Question: I'm trying to center the text of a TextInput vertically in Kivy.
But no solution yet.
How can I do a valign for text input in the kv file? Also centering horizontally would be great to know, how to do it.
For labels I have checked the text align example from Kivy and there the alginment is working because there you can use 'valign' and 'halign' to do the alignment, but that's not available for TextInputs.
Maybe a trick with texture_size could help, but I need to check how this works. I have seen such a trick for a label, but I don't know if it works for the TextInput.
Here's my kv code that I have right now:
'''
#: set Buttonheight1 40
BoxLayout:
size_hint_y: None
height: Buttonheight1
Label:
id: _number_label
text: "Number:"
font_size: 10
size_hint_x: None
width: 50
canvas.after:
Color:
rgba: 1,0,0,.5
Rectangle:
pos: self.pos
size: self.size
TextInput:
multiline: False
size_hint_y: None
height: _number_label.height
#padding_top: 10
font_size: 10
text: str(self.font_size)
#text: '%s, %s' % (self.get_center_x(), self.get_center_y()) #position test
'''
Explanation of the kv code:
- - -
Maybe it's simple to fix but I'm pretty new to Kivy and haven't found an example for this.
Here is how it looks like at the moment:

(Note: The OK button in the screenshot is not in the kv code above)
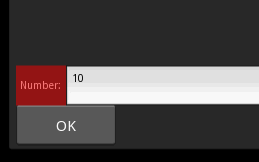
Answer: Looking at the <URL>, all I could suggest is that you could try using padding, since you can specify:
'''
Padding of the text: [padding_left, padding_top, padding_right, padding_bottom].
padding also accepts a two argument form [padding_horizontal, padding_vertical] and a one argument form [padding].
'''
Maybe using'padding_top' and/or 'padding_bottom' for instance you could center the text vertically.